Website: crate-barrel
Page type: receipt
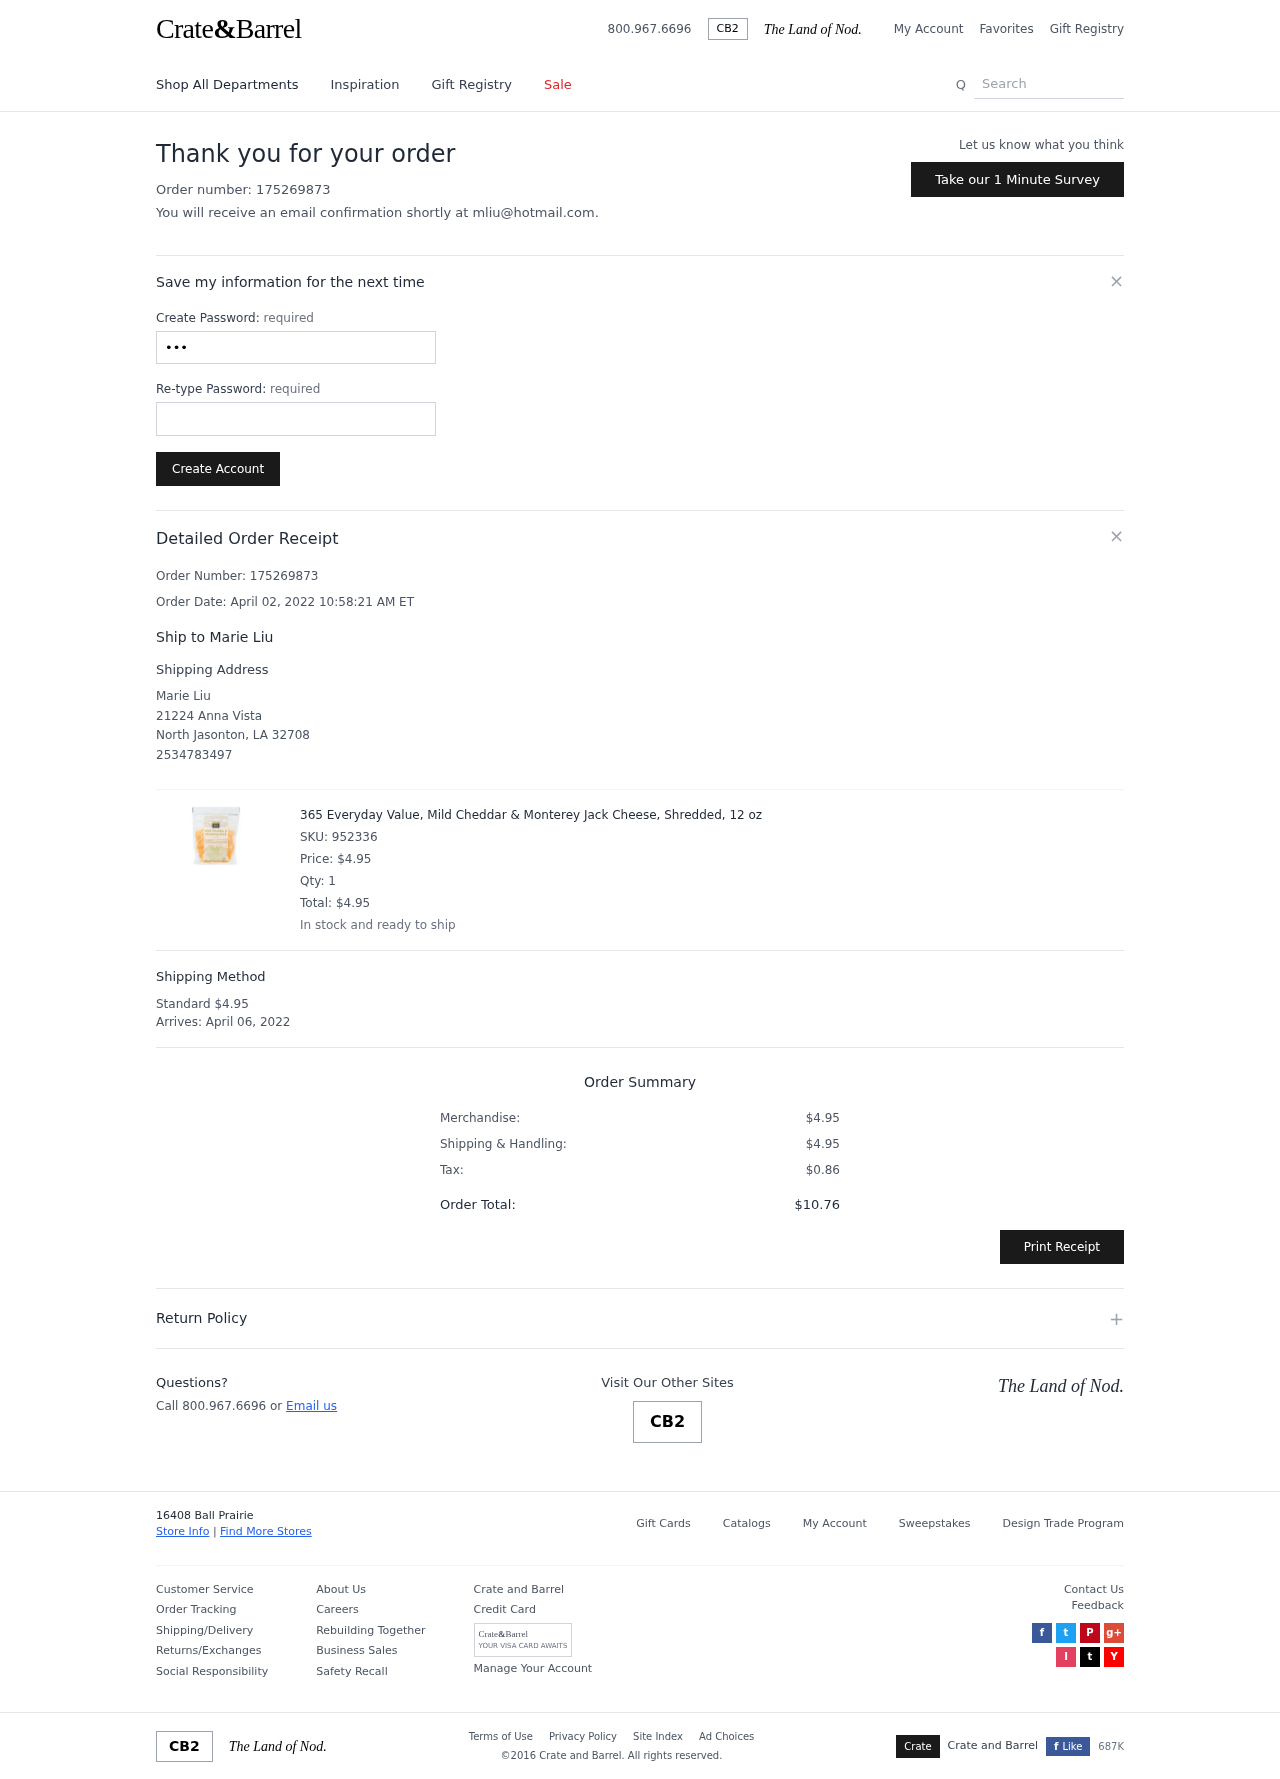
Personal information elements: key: PII_CITY
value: North Jasonton
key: PII_EMAIL
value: mliu@hotmail.com
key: PII_FULLNAME
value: Marie Liu
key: PII_FULLNAME
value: Ship to Marie Liu
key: PII_PHONE
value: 2534783497
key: PII_POSTCODE
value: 32708
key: PII_STATE_ABBR
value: LA
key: PII_STREET
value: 21224 Anna Vista
Product elements: key: PRODUCT1_NAME
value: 365 Everyday Value, Mild Cheddar & Monterey Jack Cheese, Shredded, 12 oz
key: PRODUCT1_PRICE
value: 4.95
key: PRODUCT1_QUANTITY
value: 1
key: PRODUCT1_SKU
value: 952336
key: PRODUCT1_TOTAL
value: $4.95
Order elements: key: ORDER_ID
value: Order Number: 175269873
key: ORDER_ID
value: Order number: 175269873
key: ORDER_DATE
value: Order Date: April 02, 2022 10:58:21 AM ET
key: ORDER_SHIPPING_COST
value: $4.95
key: ORDER_DELIVERY_DATE
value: April 06, 2022
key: ORDER_SUBTOTAL
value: $4.95
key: ORDER_TAX
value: $0.86
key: ORDER_TOTAL
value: $10.76
Search elements: key: HEADER_SEARCH
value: Search